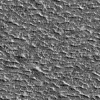
Atmospheric dust classification: not_dusty